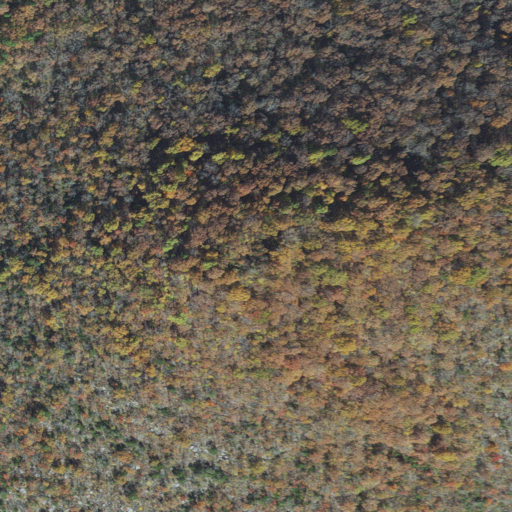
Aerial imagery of mountain in Arkansas named Meeks Mountain containing deciduous forest, mixed forest, and pasture